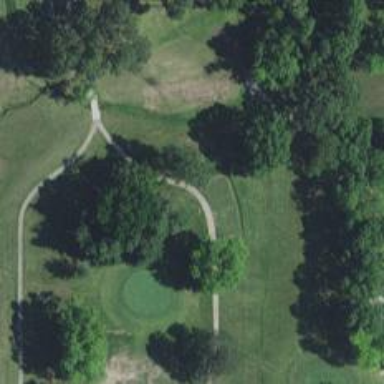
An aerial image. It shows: Footway that resembles golf path.